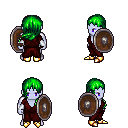
a pixel art fantasy rpg character, male body template, dark elf, purple skin, red robe, magenta pants, green left-swept hairstyle, white cloth bracers, gold boots, shield, four views (front, back, left, right), 2x2 character sprite sheet, small pixel art, hard edges, no anti-aliasing